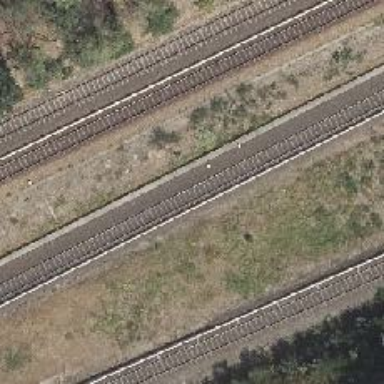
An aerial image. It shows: Railway milestone.